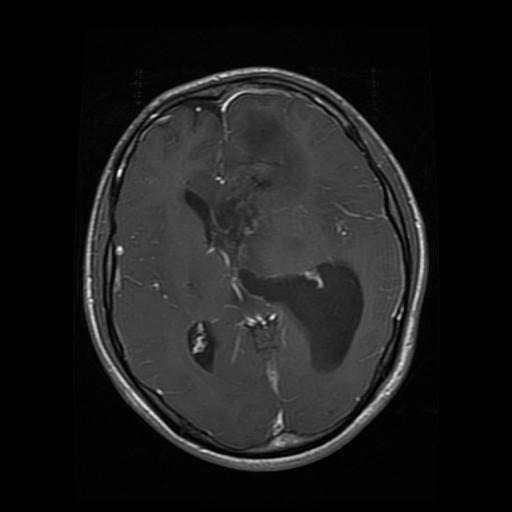
Label: glioma